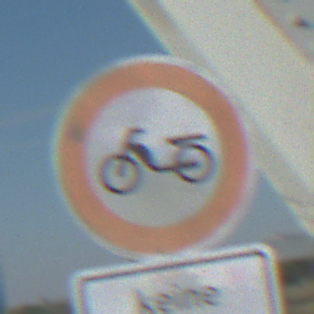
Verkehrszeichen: VerbotMofas
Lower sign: HinweisDurchVerbaleAngabe4
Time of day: MorningAfternoon
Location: Outdoor (Special)
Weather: Clear
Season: NotSpecified
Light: Natural